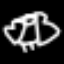
Label: angel